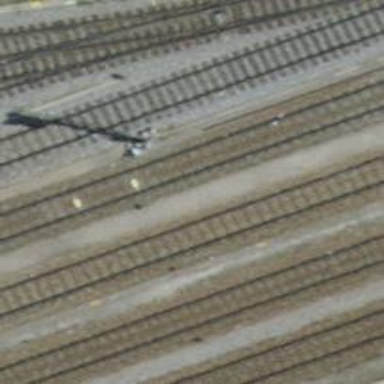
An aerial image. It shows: Railway signal.